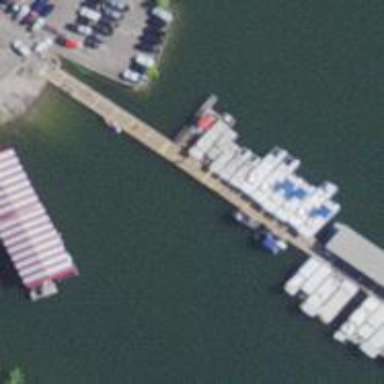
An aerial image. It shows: Marina on leisure land.